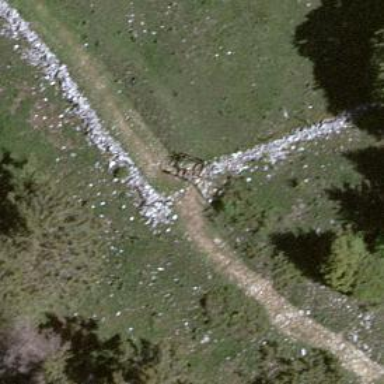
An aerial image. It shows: Guidepost providing information.